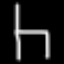
Label: chair